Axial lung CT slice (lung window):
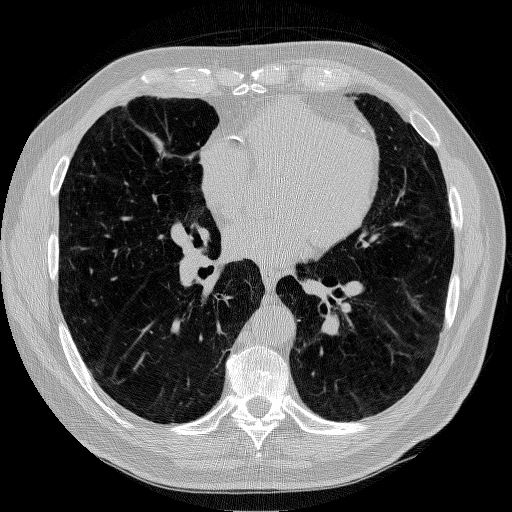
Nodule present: no